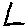
Label: triangle